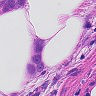
Metastatic tissue present: yes